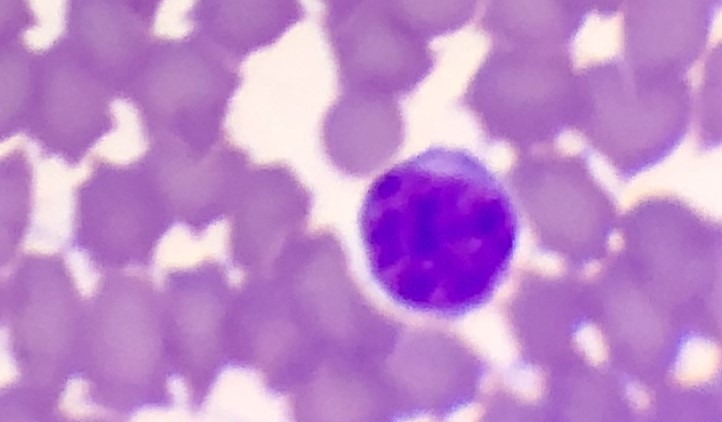
White blood cell type: Lymphocyte